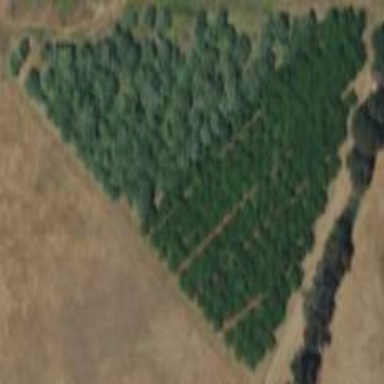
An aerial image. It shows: Orchard.